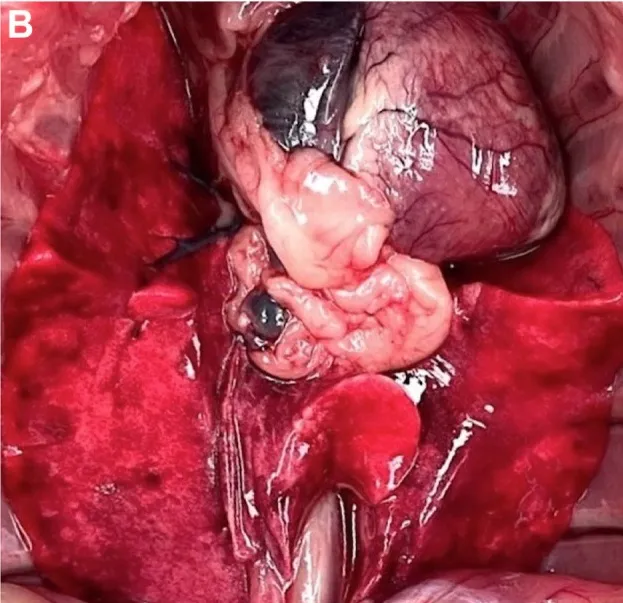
Necropsy findings in rabbit #4 (Oryctolagus cuniculus cuniculus) case. Lungs.
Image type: medical_photograph (other_medical_photograph)